Field crop: maize
Growth stage: 2
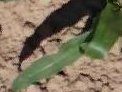
Species: maize